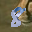
Label: 8